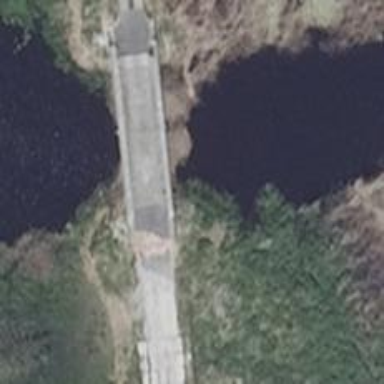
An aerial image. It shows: Bridge over concrete track with grade 2 tracktype.